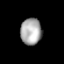
Tissue: prostate
Cell type: T cells
Senescence score: 0.3491
Nuclear area (px): 545
Mean DAPI intensity: 169.842